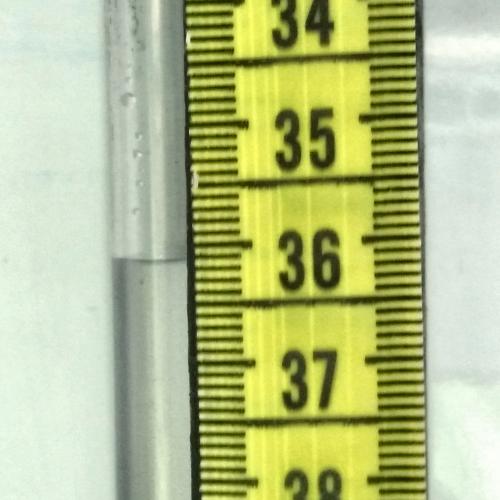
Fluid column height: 36.1 cm